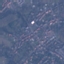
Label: Residential